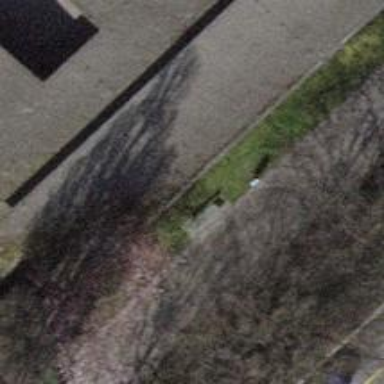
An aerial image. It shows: Bench for seating.